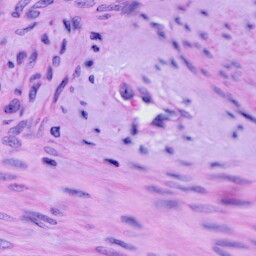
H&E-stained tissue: Cervix